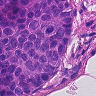
Metastatic tissue present: yes